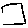
Label: square